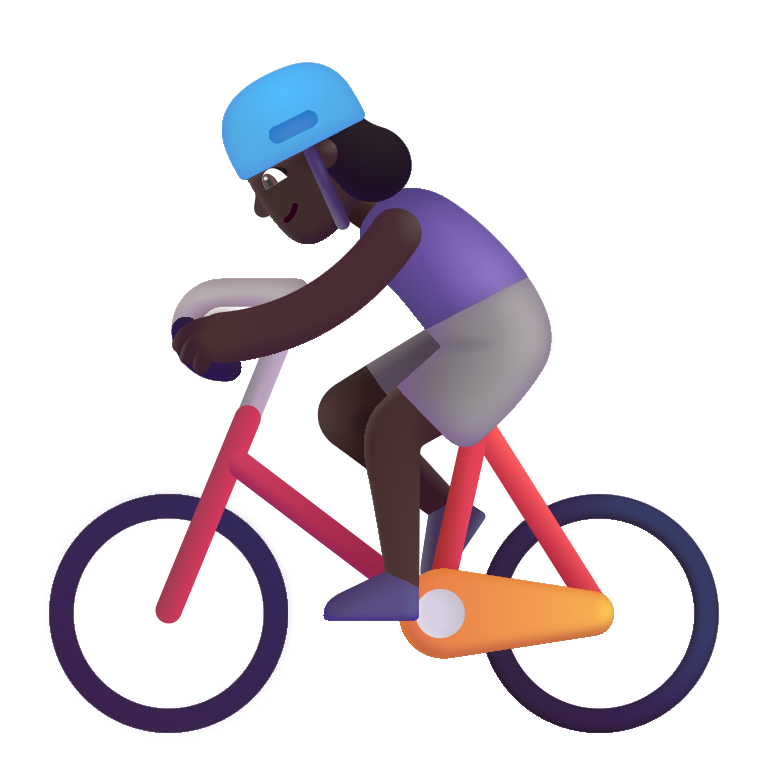
woman biking color dark